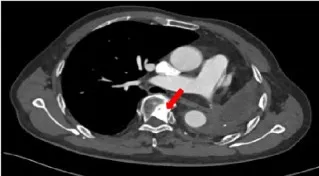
CT imaging changes before and after treatment. Chest CT images showed osteogenic changes of T6 vertebral metastasis after radiotherapy.
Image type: radiology (ct)